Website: crate-barrel
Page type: account-selection
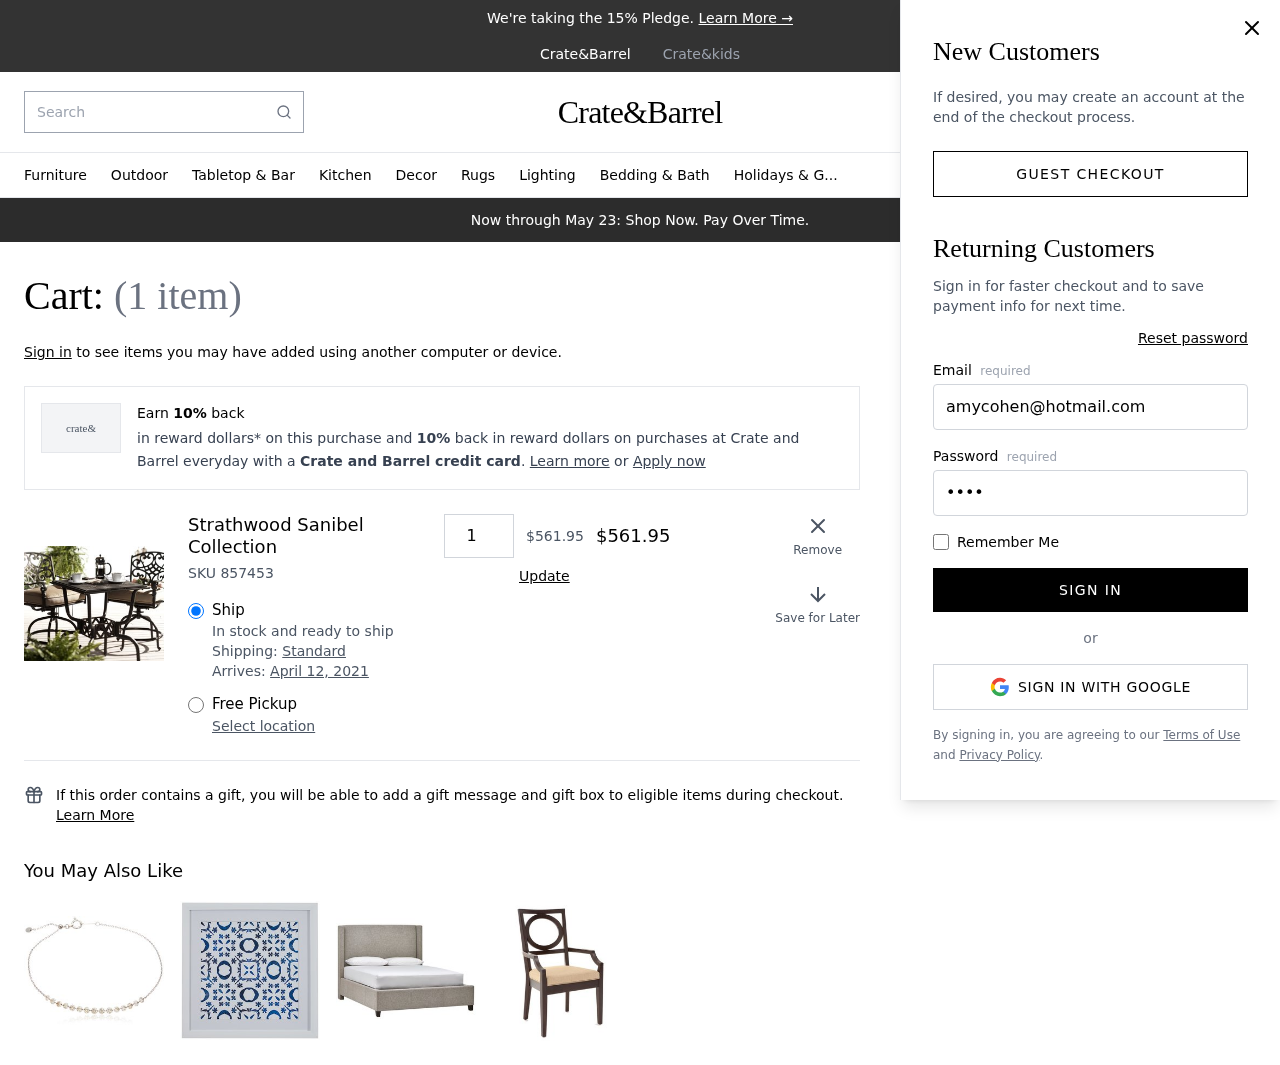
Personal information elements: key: PII_EMAIL
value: amycohen@hotmail.com
Product elements: key: PRODUCT1_NAME
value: Strathwood Sanibel Collection
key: PRODUCT1_PRICE
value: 561.95
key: PRODUCT1_QUANTITY
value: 1
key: PRODUCT1_SKU
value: SKU 857453
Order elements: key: ORDER_NUM_ITEMS
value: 1
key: ORDER_DELIVERY_DATE
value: April 12, 2021
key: ORDER_SUBTOTAL
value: $561.95
Search elements: key: HEADER_SEARCH
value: Search